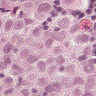
Metastatic tissue present: yes